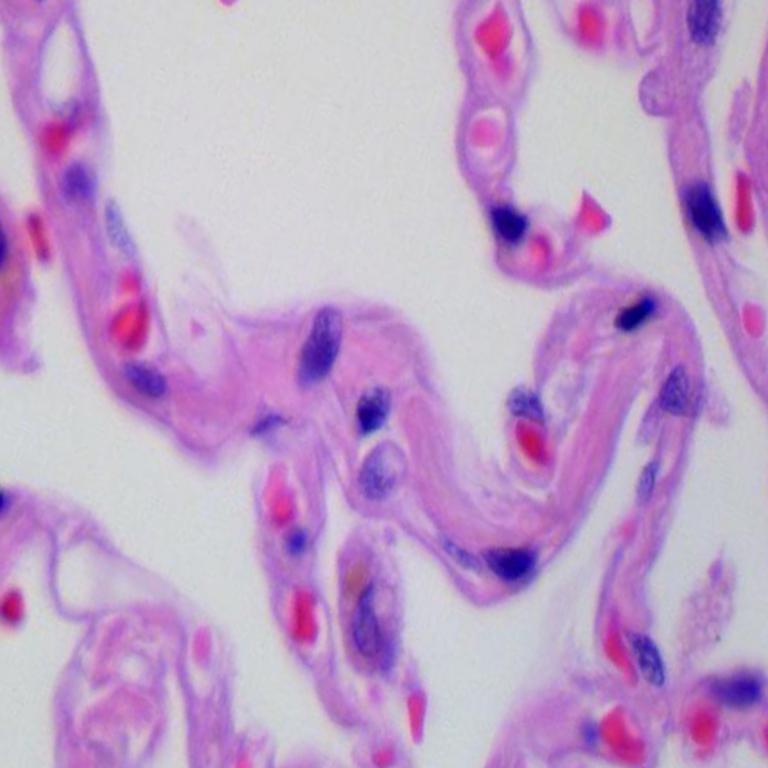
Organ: lung
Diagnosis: benign